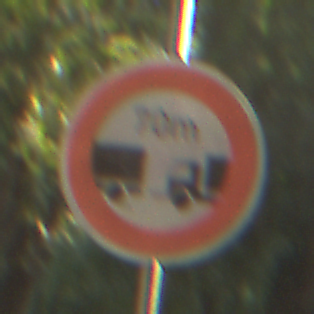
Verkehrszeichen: VerbotUnterschreitenMindestabstand
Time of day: SunriseSunset
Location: Outdoor (Suburban)
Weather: Clear
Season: NotSpecified
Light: Natural